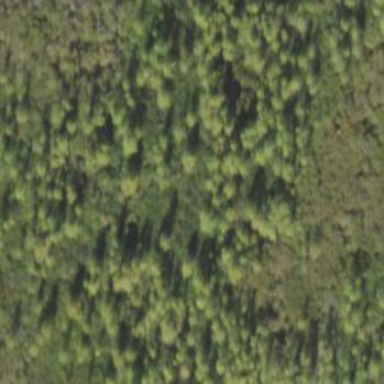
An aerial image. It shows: Needle-leaved woodland.